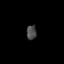
Tissue: lung
Cell type: Endothelial cells
Senescence score: 0.555
Nuclear area (px): 140
Mean DAPI intensity: 73.257